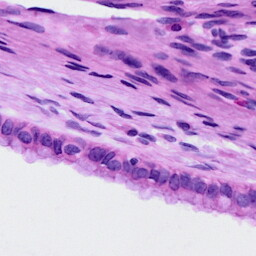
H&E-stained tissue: Cervix